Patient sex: F
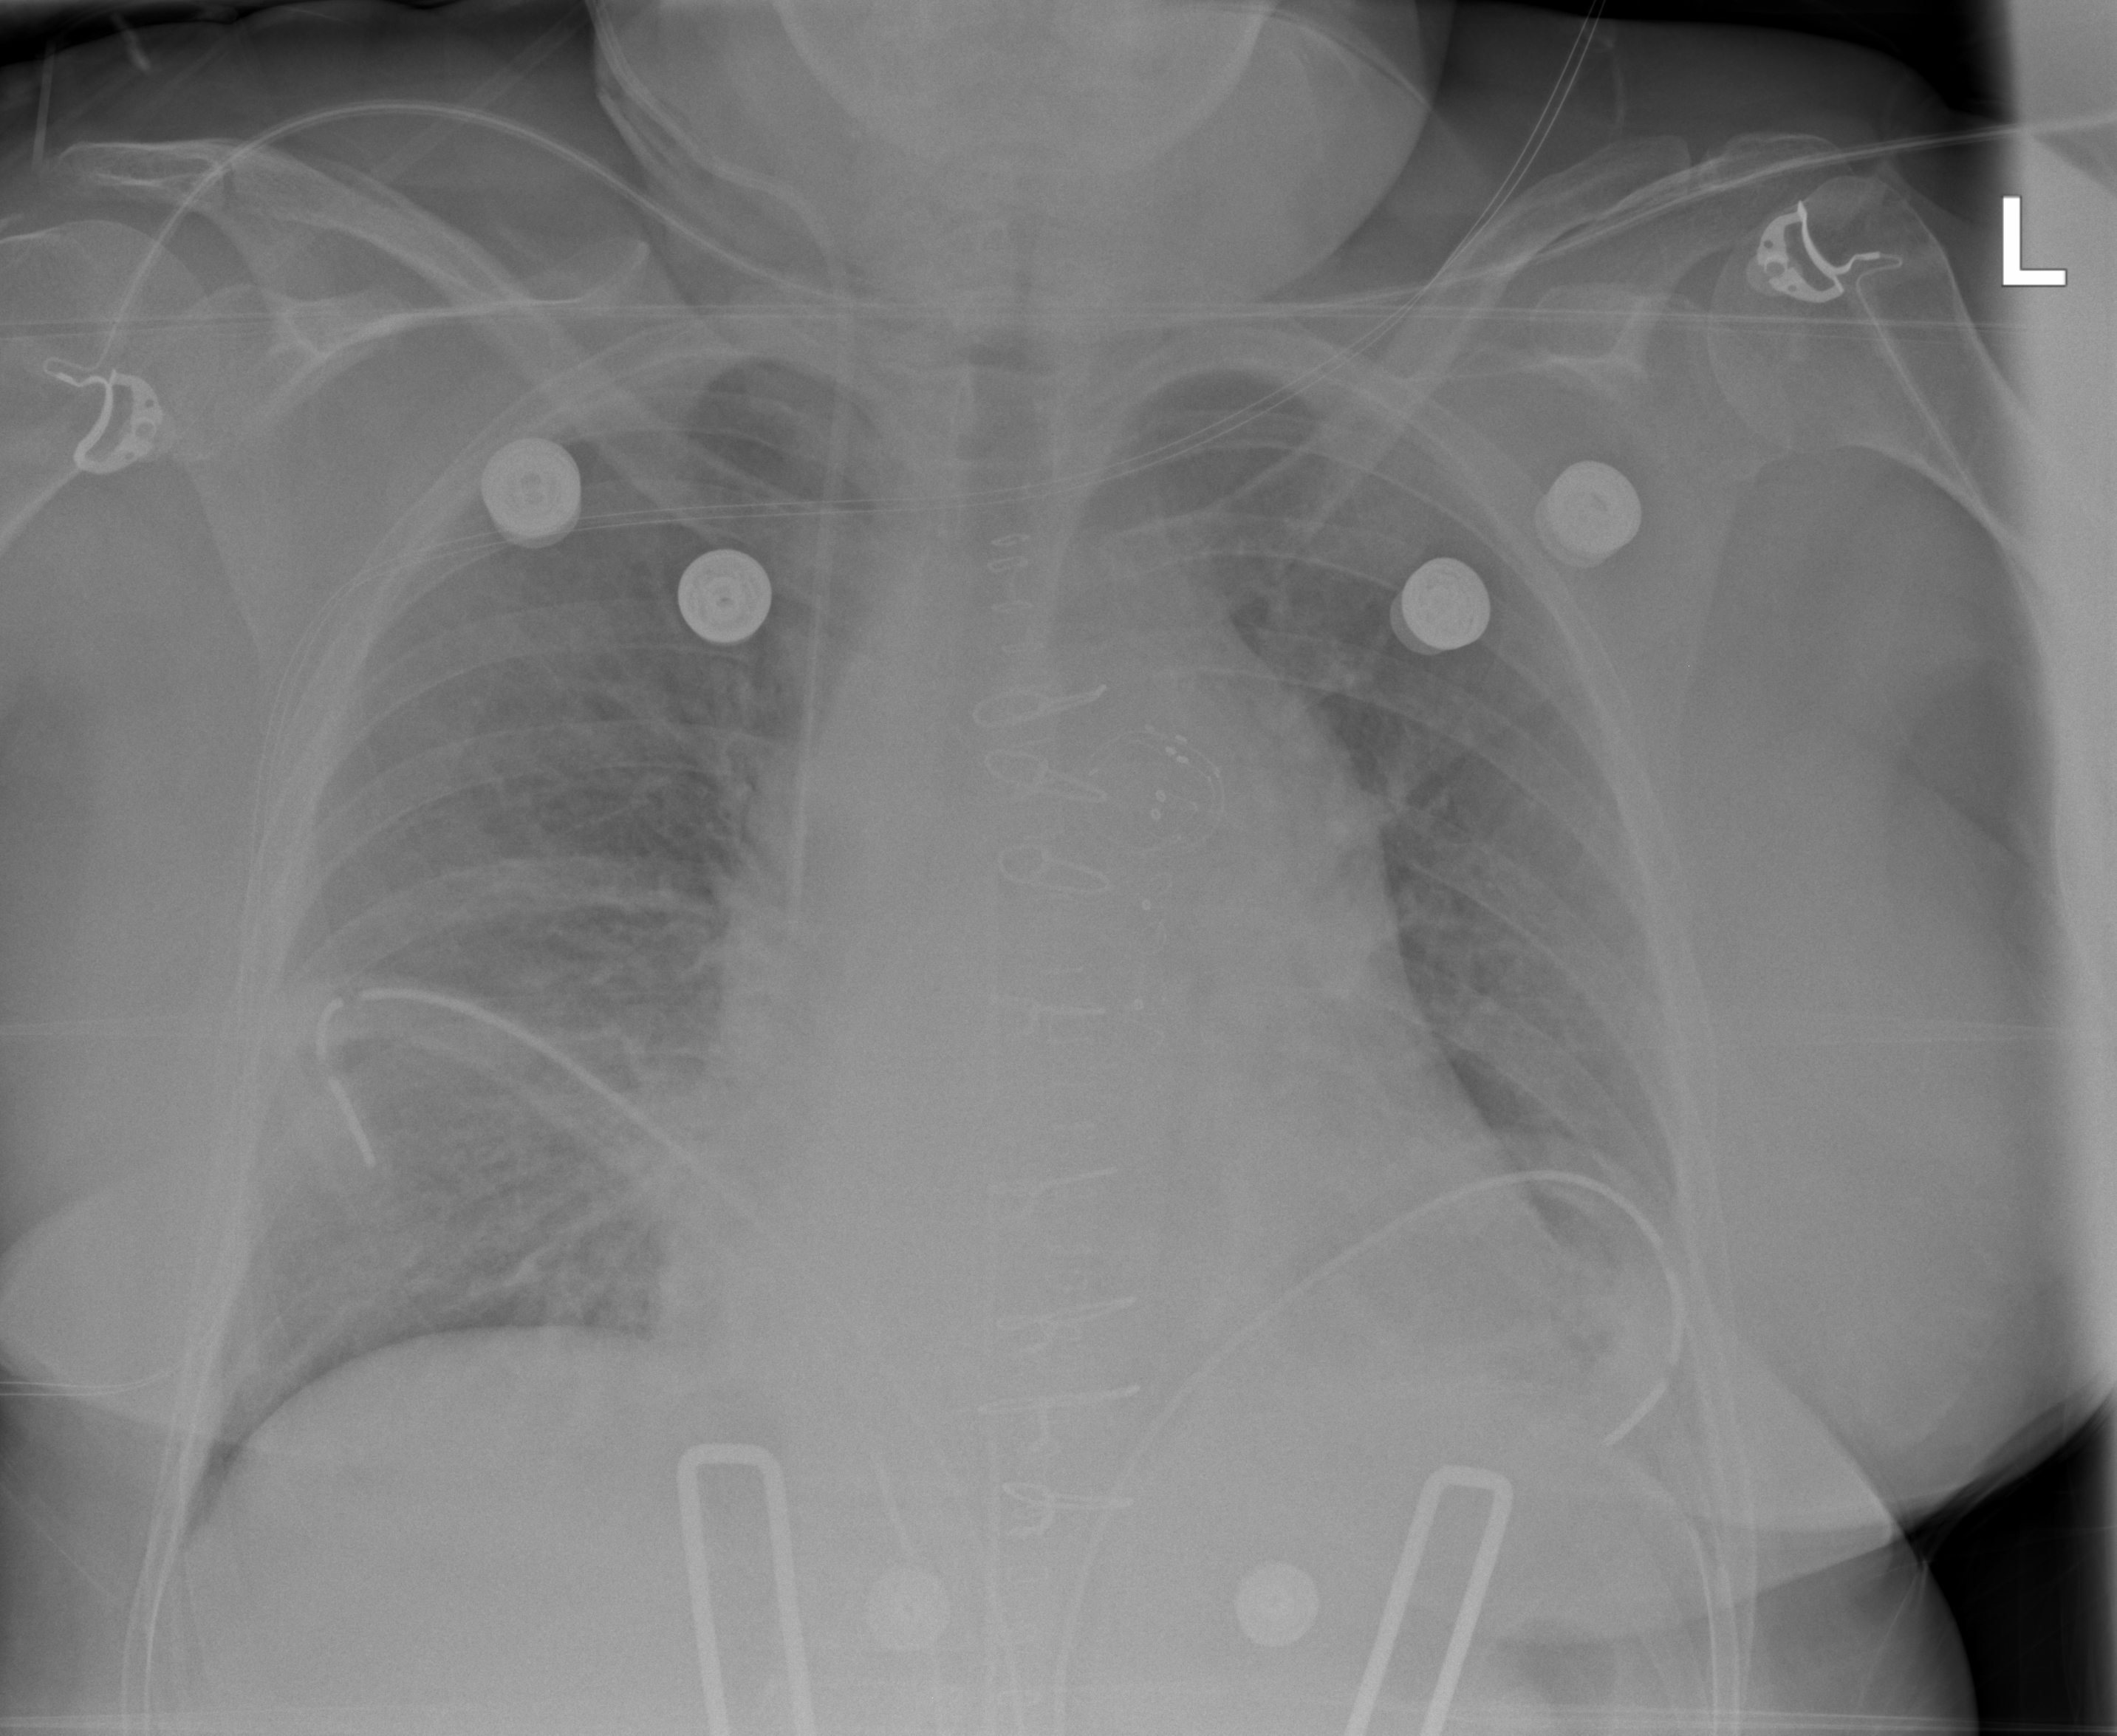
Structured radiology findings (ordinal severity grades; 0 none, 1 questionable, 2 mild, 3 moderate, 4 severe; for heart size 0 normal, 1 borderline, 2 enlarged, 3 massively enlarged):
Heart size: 2
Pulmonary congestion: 2
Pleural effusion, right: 0
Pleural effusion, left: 2
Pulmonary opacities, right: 2
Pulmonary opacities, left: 0
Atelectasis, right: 2
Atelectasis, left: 2